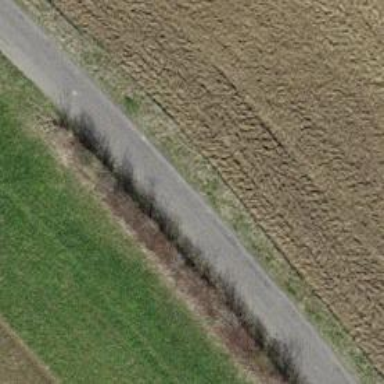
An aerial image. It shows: Unclassified road with paved surface. The road has grade1 tracktype.